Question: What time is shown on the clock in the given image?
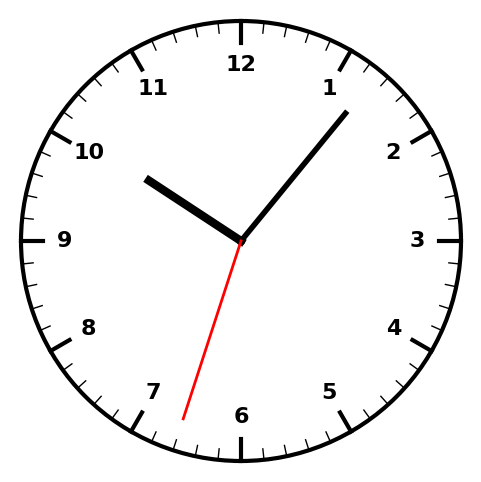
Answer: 10:06:33